Interaction volume radius: 10 \u00c5
Interaction volume height: 20 \u00c5
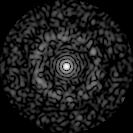
Disorder parameter: 0.834